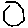
Label: hexagon